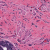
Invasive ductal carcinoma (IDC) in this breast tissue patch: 0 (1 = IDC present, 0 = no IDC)